Interaction volume radius: 10 \u00c5
Interaction volume height: 15 \u00c5
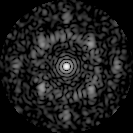
Disorder parameter: 0.6297